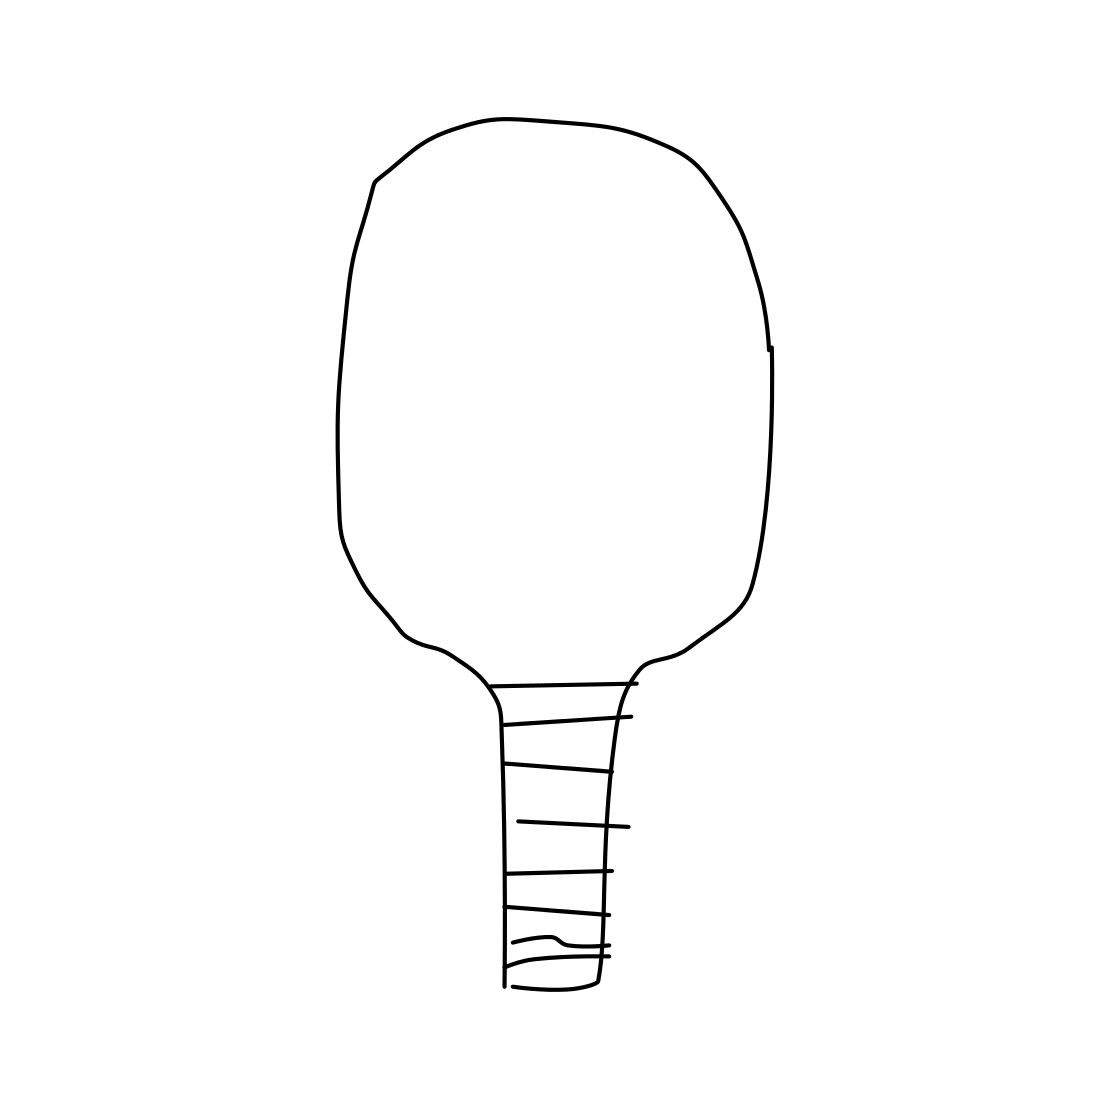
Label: lightbulb